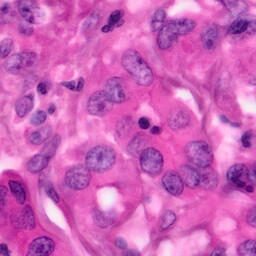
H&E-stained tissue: Pancreatic